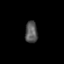
Tissue: prostate
Cell type: T cells
Senescence score: 0.7341
Nuclear area (px): 259
Mean DAPI intensity: 87.456